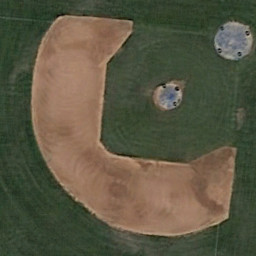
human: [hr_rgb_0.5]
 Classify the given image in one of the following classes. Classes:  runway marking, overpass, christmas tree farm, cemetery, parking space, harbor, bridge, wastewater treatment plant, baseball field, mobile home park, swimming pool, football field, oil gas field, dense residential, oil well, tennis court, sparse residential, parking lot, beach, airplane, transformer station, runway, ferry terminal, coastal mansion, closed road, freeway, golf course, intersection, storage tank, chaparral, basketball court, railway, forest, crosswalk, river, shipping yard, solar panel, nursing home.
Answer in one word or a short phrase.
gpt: baseball field